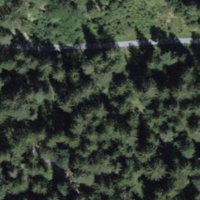
EUNIS habitat code: 43
Species observed at this site:
Vaccinium myrtillus